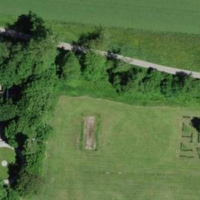
EUNIS habitat code: 25
Species observed at this site:
Heracleum sphondylium